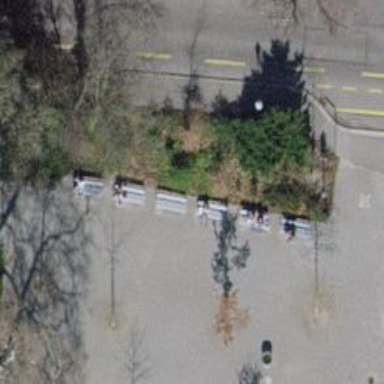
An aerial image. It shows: Bench for seating.